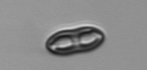
Label: pennate